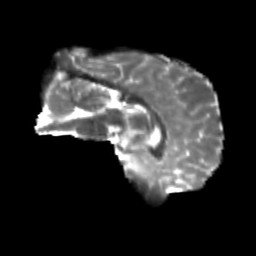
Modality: T2w
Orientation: sagittal
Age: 9
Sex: male
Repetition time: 9.512 s
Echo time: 0.089 s